Interaction volume radius: 5 \u00c5
Interaction volume height: 30 \u00c5
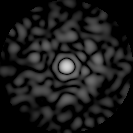
Disorder parameter: 0.8321